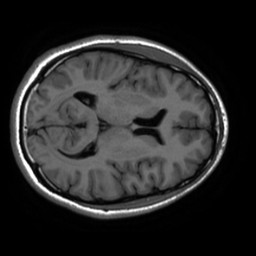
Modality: inplaneT1
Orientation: axial
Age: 18
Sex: male
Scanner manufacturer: ge
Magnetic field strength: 3 T
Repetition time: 2.499 s
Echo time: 0.02513 s